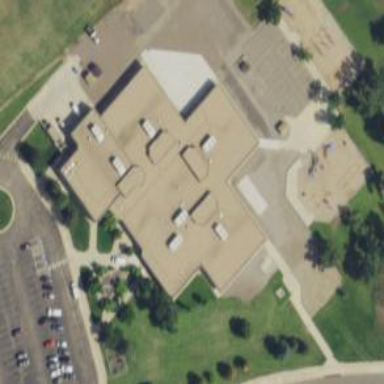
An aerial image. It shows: School building.